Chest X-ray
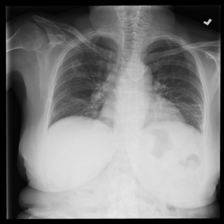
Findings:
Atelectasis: negative
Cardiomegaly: negative
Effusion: negative
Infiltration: negative
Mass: negative
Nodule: negative
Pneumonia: negative
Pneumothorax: negative
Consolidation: negative
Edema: negative
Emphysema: negative
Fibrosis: negative
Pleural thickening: negative
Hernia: negative